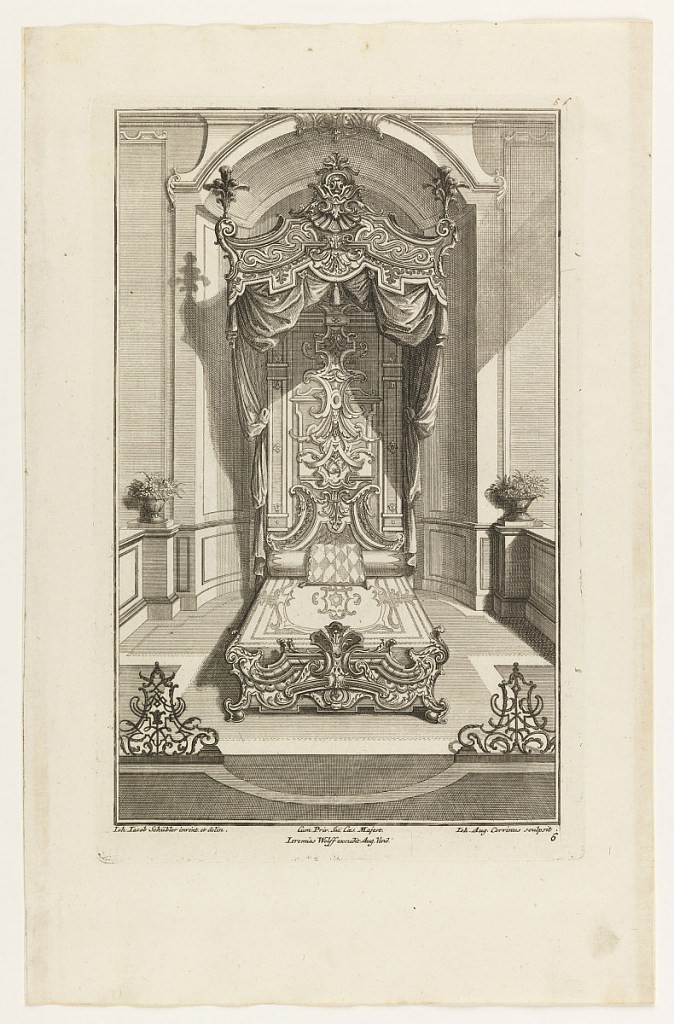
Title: Ersten Ausgab seines vorhabenden Wercks
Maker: Johann August Corvinus, German, 1683–1738
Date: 1728–31
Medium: Engraving on cream laid paper
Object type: Print
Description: Plate 6. Design for bedroom and and a bed in the à la Duchess style. Headboard rectangular with a bi-laterally symmetrical carving of scrolls. Canopy adorned with plumes at corners. Grill work stands in foreground, left and right